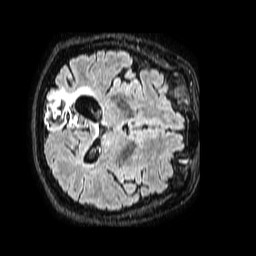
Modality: FLAIR
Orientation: axial
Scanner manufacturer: philips
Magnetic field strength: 1.5 T
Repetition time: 4.8 s
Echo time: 0.3 s